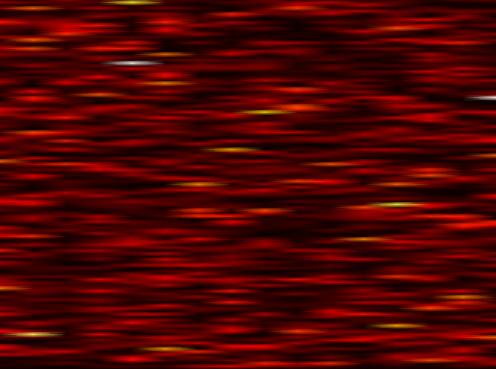
Label: UFMC